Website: macys
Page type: billing-address
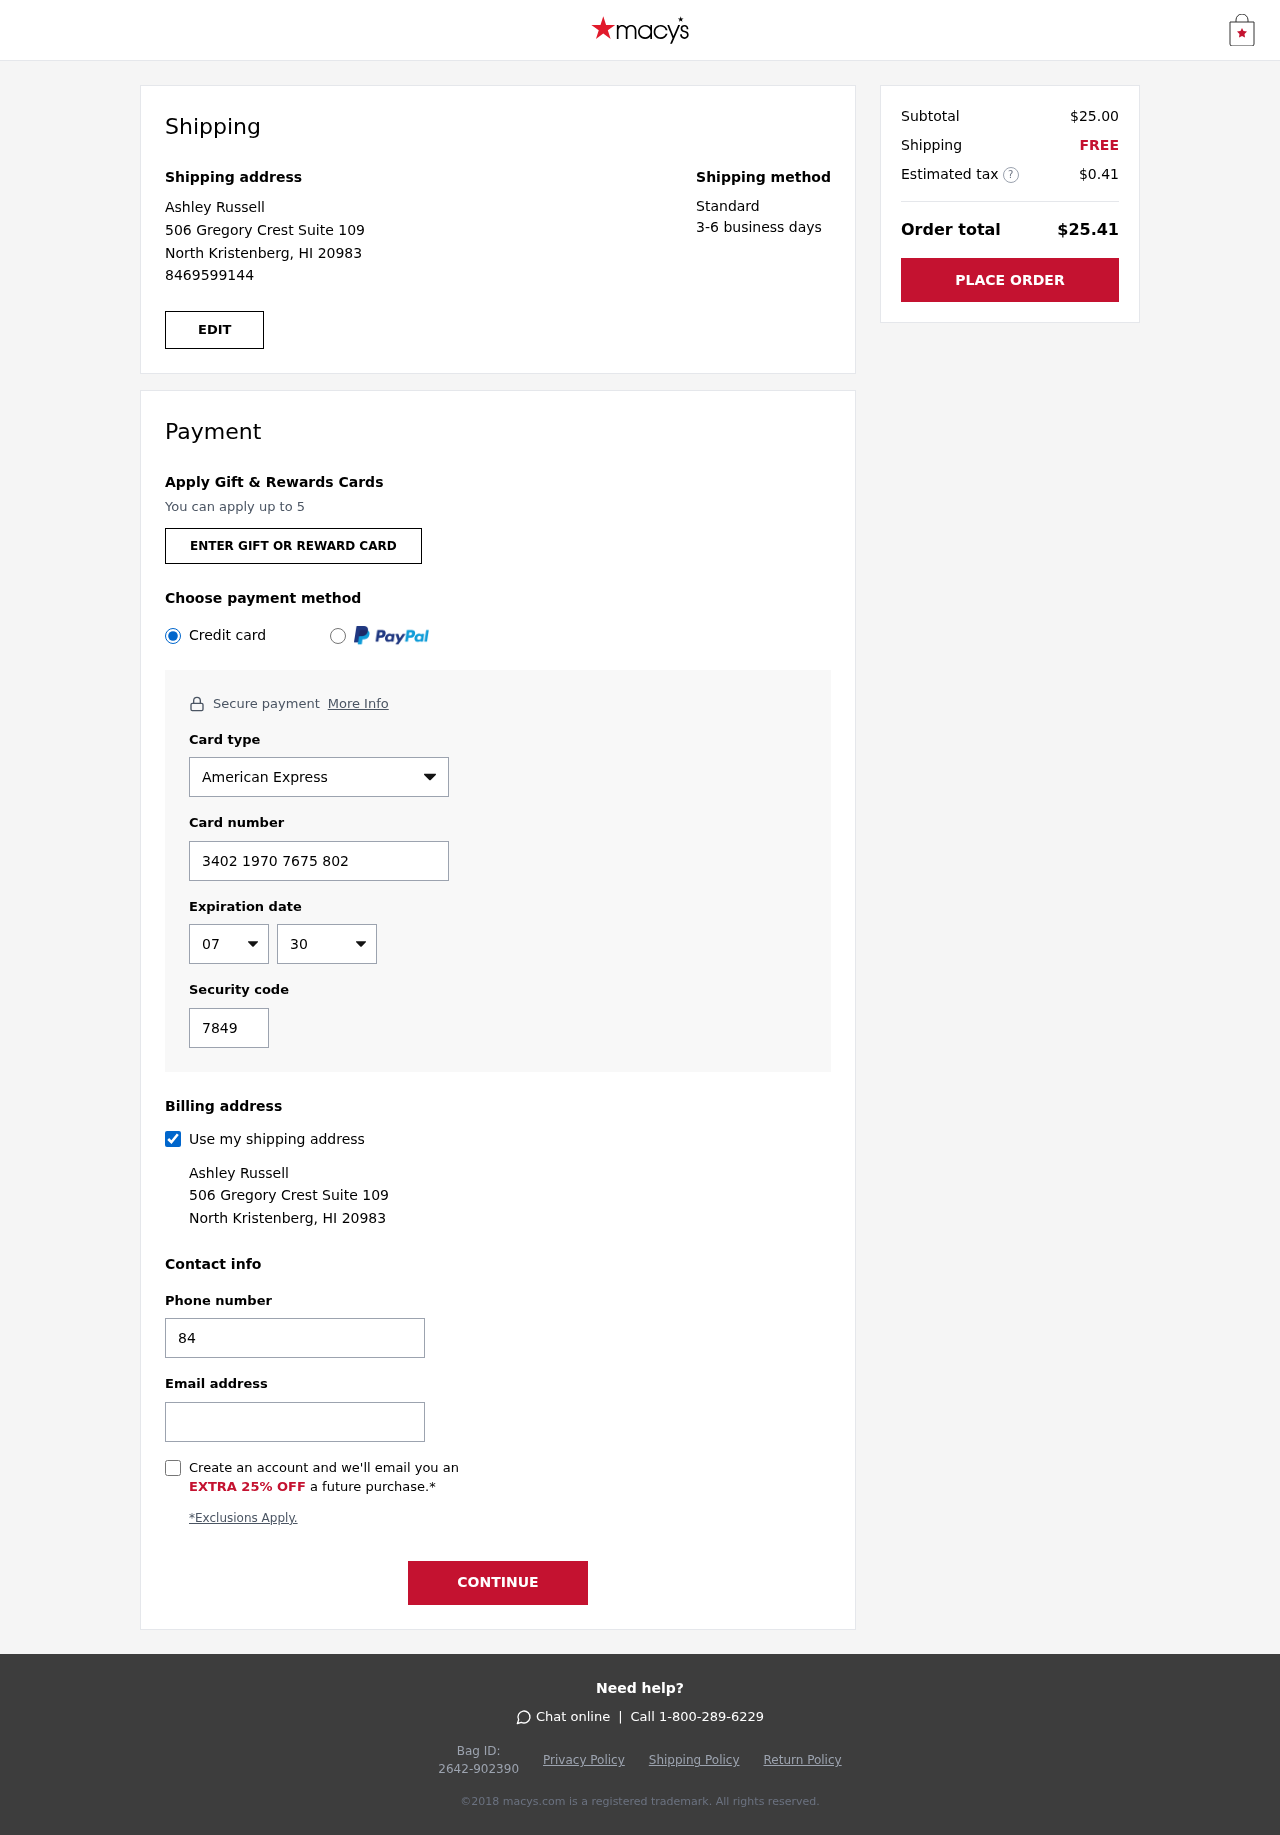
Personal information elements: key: PII_CARD_CVV
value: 7849
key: PII_CARD_EXPIRY_MONTH
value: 07
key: PII_CARD_EXPIRY_YEAR
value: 30
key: PII_CARD_NUMBER
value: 3402 1970 7675 802
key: PII_CARD_TYPE
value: American Express
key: PII_EMAIL
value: ashley_russell@hotmail.com
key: PII_FULLNAME
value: Ashley Russell
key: PII_PHONE
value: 8469599144
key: PII_STREET
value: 506 Gregory Crest Suite 109
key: PII_CITY_STATE_ZIP
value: North Kristenberg, HI 20983
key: PII_FIRSTNAME
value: Ashley
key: PII_LASTNAME
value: Russell
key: PII_FULLNAME2
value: Ashley Russell
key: PII_FULLNAME3
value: Ashley Russell
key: PII_FIRSTNAME2
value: Ashley
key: PII_FIRSTNAME3
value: Ashley
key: PII_LASTNAME2
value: Russell
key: PII_LASTNAME3
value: Russell
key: PII_FIRSTNAME_DERIVED
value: Ashley
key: PII_LASTNAME_DERIVED
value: Russell
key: PII_FULLNAME_DERIVED
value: Ashley Russell
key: PII_NAME_FULL_DERIVED
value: Ashley Russell
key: PII_PHONE2
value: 8469599144
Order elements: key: ORDER_SUBTOTAL
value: $25.00
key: ORDER_SHIPPING_COST
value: FREE
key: ORDER_TAX
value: $0.41
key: ORDER_TOTAL
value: $25.41